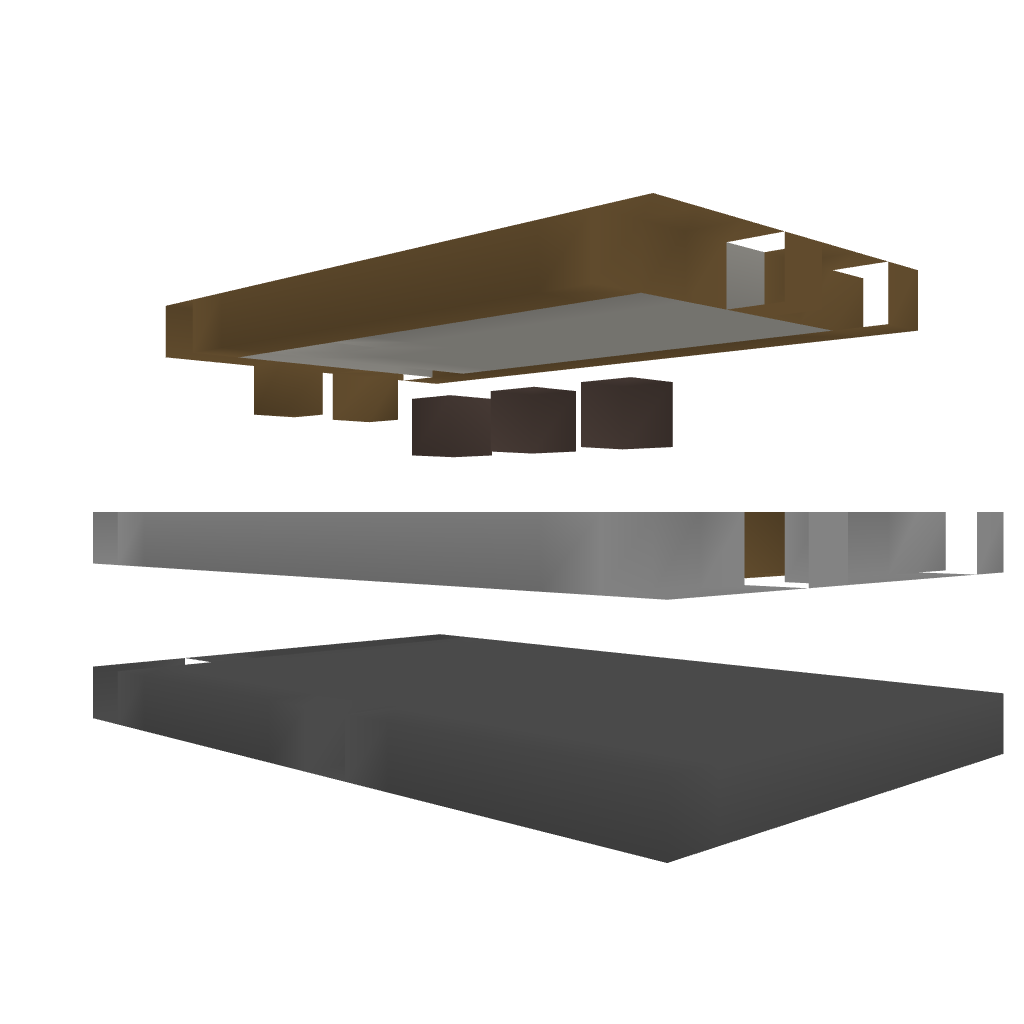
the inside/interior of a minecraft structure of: Library